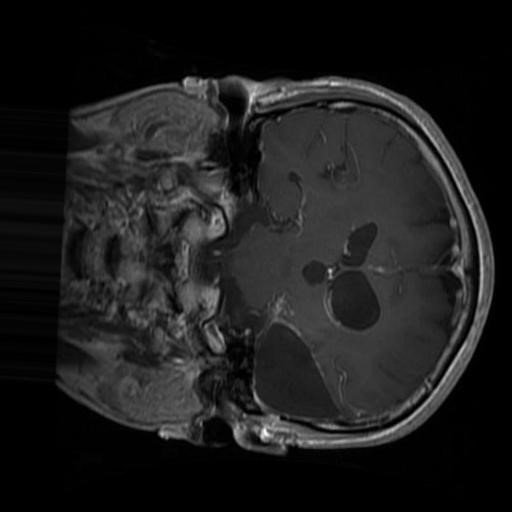
Label: brain_glioma